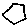
Label: hexagon